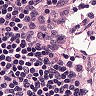
Metastatic tissue present: no